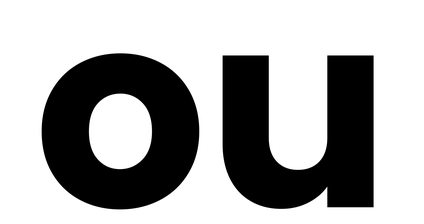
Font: Poppins-Bold